Question: Hi I am using core data in my app and for some reason the first time I write to it works then subsequently I get errors.
'''
- (void)addClass {
MyClass *myclass = (MyClass *)[NSEntityDescription insertNewObjectForEntityForName:@"MyClass" inManagedObjectContext:managedObjectContext];
[myclass setTeacher:@"Mr B"];
[myclass setSubject:@"Computing"];
[myclass setRoom:@"ITB"];
NSError *error;
[managedObjectContext save:&error];
[eventArray insertObject:myclass atIndex:0];
//[self.tableView reloadData];
'''
}

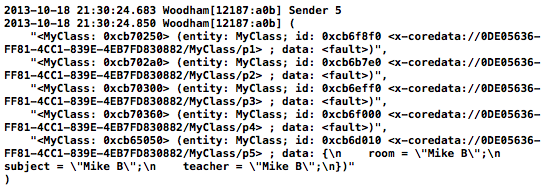
Answer: Are you referring to the
data: fault
tags that you are seeing?
If so, that's not actually a problem, the data is really there, it just didn't get loaded for NSLog to catch it.
right now, you have 6 actual instances of MyClass in existence, but NSLog only pulled in the specific data for the 6th one.
You can verify that it is really still there by looping through whatever NSMutableArray you are feeding to NSLog right now, and have it spit out the individual attributes on each iteration, instead of just the descriptions of each NSManaged object.